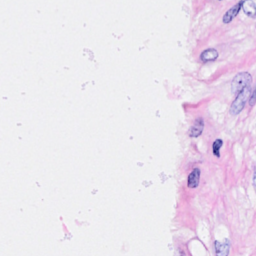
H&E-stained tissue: Breast